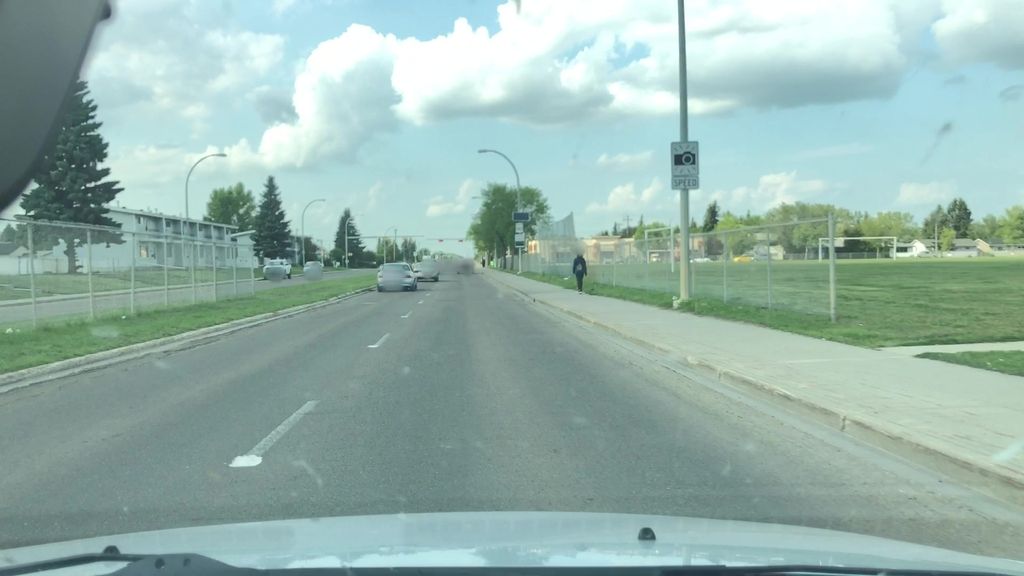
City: edmonton